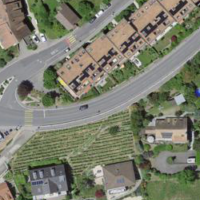
EUNIS habitat code: 55
Species observed at this site:
Lathyrus vernus
Campanula glomerata
Anthyllis vulneraria
Neottia nidus-avis
Lotus corniculatus
Epipactis palustris